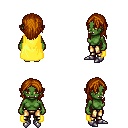
a pixel art fantasy rpg character, female body template, orc, green skin, yellow cape, gold greaves, brunette long hairstyle, metal boots, four views (front, back, left, right), 2x2 character sprite sheet, small pixel art, hard edges, no anti-aliasing